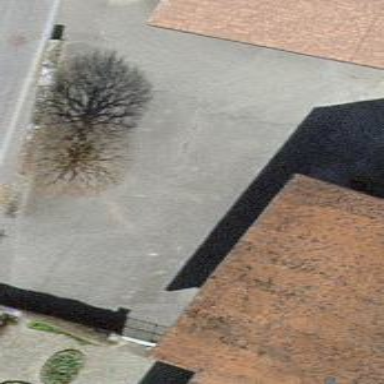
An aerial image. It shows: Driveway.